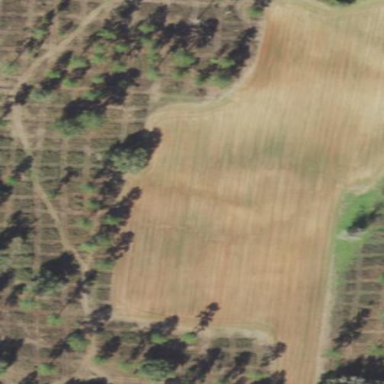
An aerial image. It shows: Orchard.